Question: Model data is not binding with template correctly. I am seeing result like this instead of actual values.

I have created <URL> for this. So you can check. Click "Gender" / "Marital Status" to get above result.
'''
App.FieldRoute = Ember.Route.extend({
setupController: function(controller, Field) {
controller.set('model', App.Fields);
}
});
'''
'''
<script type="text/x-handlebars" id="field">
{{#each model}}
<div>
<input type="text" style="margin: 10px" placeHolder="Key" value="{{key}}"/>
<input type="text" style="margin: 10px" placeHolder="Desc" value="{{desc}}"/>
<i class="icon-trash"></i>
</div>
{{/each}}
</script>
'''
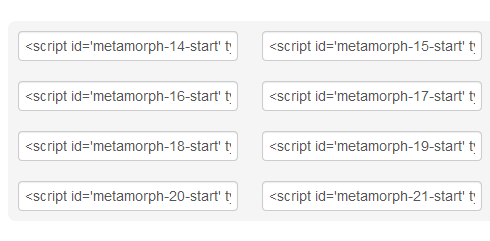
Answer: You can't use '{{key}}' and '{{desc}}' inside element attributes.
Correct way of binding element attributes described here <URL>.
Template using correct syntax will be as follows:
'''
<script type="text/x-handlebars" id="field">
{{#each model}}
<div>
<input type="text" style="margin: 10px" placeHolder="Key" {{bindAttr value="key"}}/>
<input type="text" style="margin: 10px" placeHolder="Desc" {{bindAttr value="desc"}}"/>
<i class="icon-trash"></i>
</div>
{{/each}}
</script>
'''
jsFiddle with working example: <URL>
You can also use built-in view <URL>, but it supports limited number of attributes that you can specify. E.g. it does not support 'style' attribute out of the box.